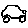
Label: car